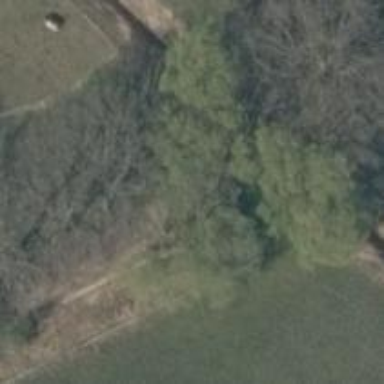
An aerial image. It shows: Row of broadleaved trees.